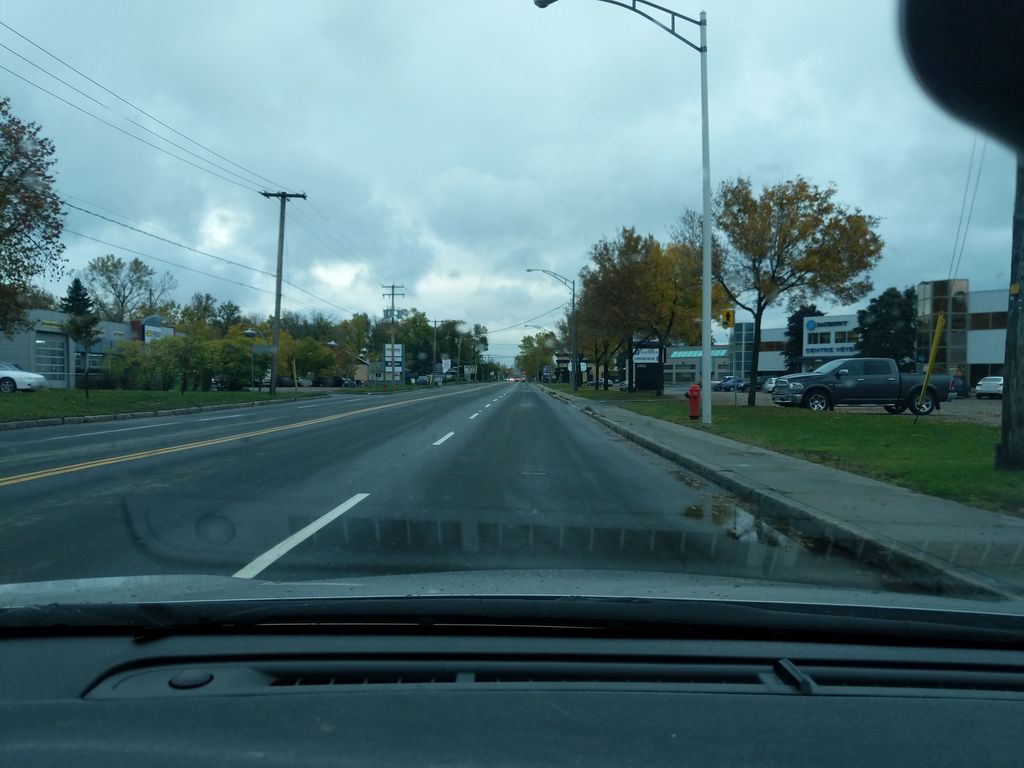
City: quebec_city